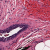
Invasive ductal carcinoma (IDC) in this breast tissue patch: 0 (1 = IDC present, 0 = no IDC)